Interaction volume radius: 5 \u00c5
Interaction volume height: 10 \u00c5
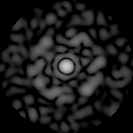
Disorder parameter: 0.822